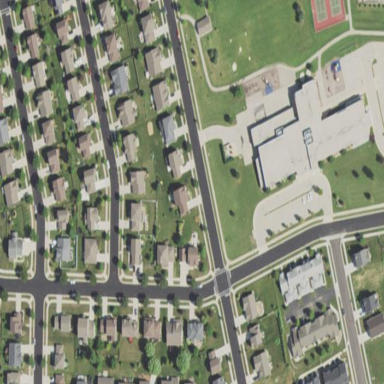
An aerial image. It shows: Sidewalk along the footway.